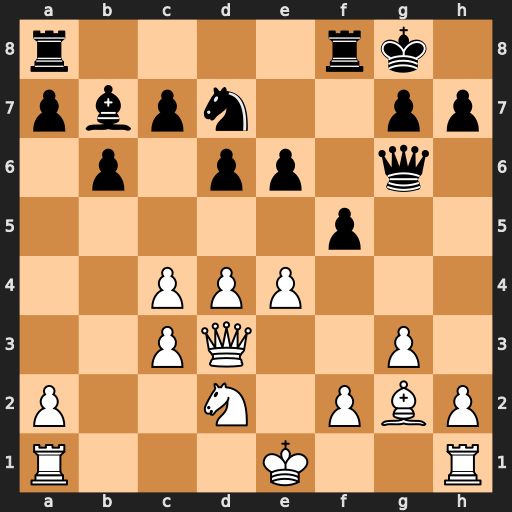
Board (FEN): r4rk1/pbpn2pp/1p1pp1q1/5p2/2PPP3/2PQ2P1/P2N1PBP/R3K2R
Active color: w
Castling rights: KQ
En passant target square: -
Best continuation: exf5 Qxf5 Qxf5 exf5 Bxb7